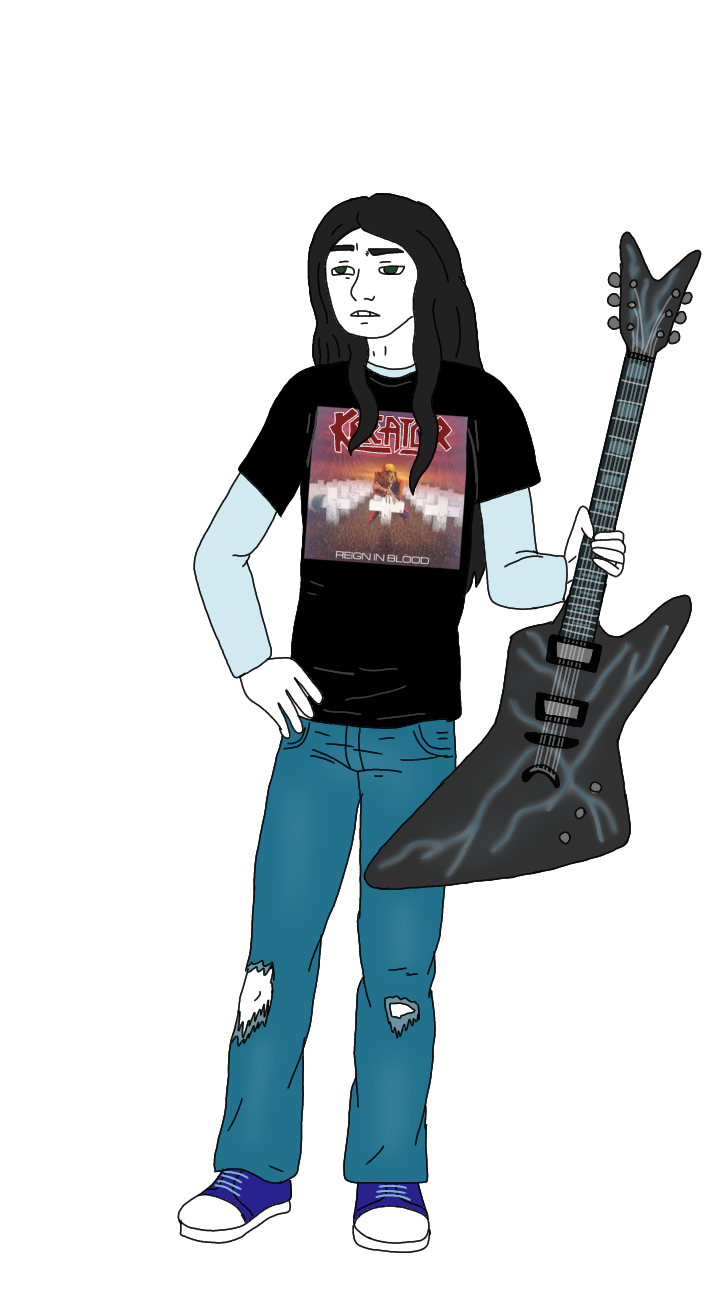
Label: 5_Twinkjak